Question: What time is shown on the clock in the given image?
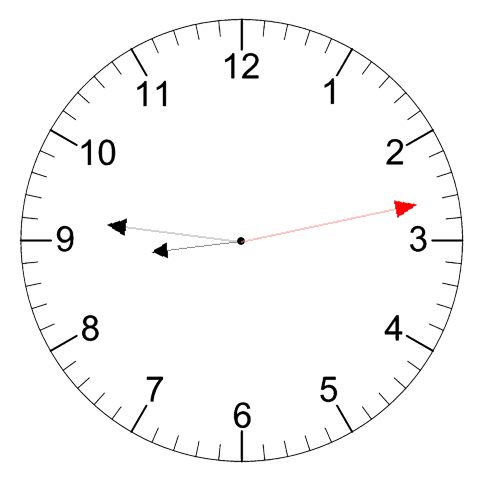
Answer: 08:46:13